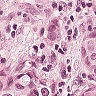
Metastatic tissue present: yes